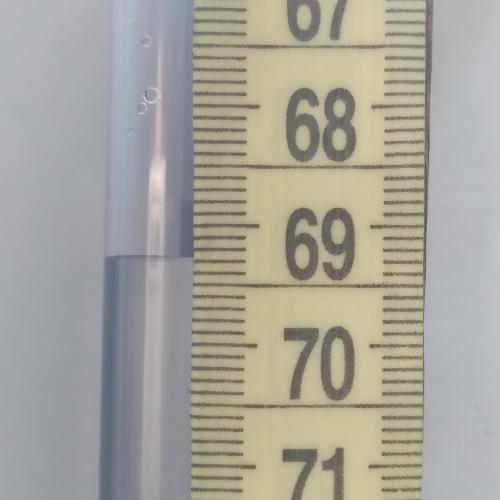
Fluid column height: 69.3 cm